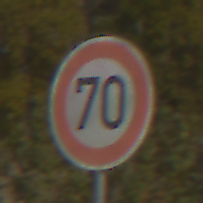
Verkehrszeichen: Geschwindigkeit70
Umgebung: Outdoor, Suburban
Tageszeit: MorningAfternoon
Wetter: PartlyCloudy
Licht: Natural
Jahreszeit: NotSpecified
Kontrast: HighContrast